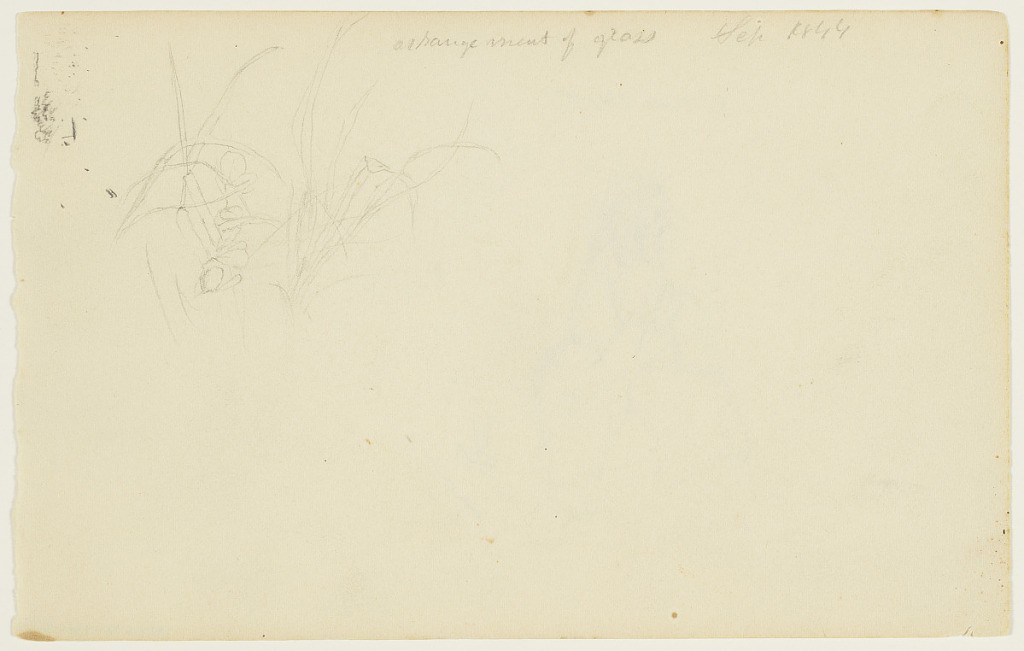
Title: Arrangement of Grass, Catskill, New York
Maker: Frederic Edwin Church, American, 1826–1900
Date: September 1844 and June 1845
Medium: Graphite on white wove paper; verso: graphite
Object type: Drawing
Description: Botanical sketch from Catskill, New York, showing an arrangement of blades of grass at upper left. Sensitively drawn, the messy blades intersect one another and lean to the right as they reach upwards. A flower or clover is shown amongst the grass.

Verso: Figure sketch showing a young lady--possibly one of Thomas Cole daughters, Mary--as she walks up an incline. She lifts her forward leg, and in so doing, lifts the heavy drapery of her dress, revealing a view of her left foot. She holds a tassle or piece of fabric up to her chest with her left hand. She has curly locks of shoulder-length hair and is shown in left profile.